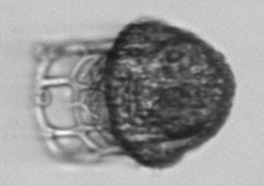
Label: Dictyocysta